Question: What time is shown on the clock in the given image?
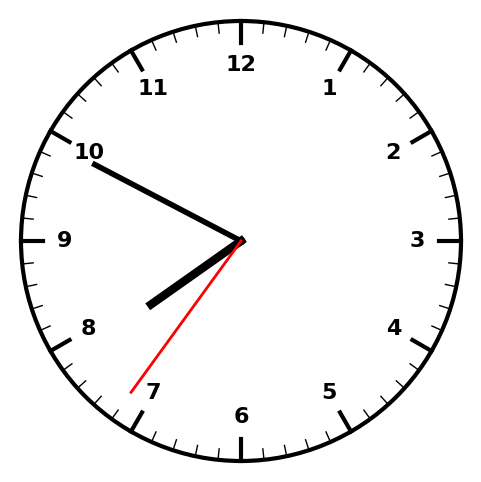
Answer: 07:49:36